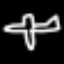
Label: airplane